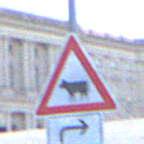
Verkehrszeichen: ViehtriebRechts
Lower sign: RichtungsangabeDurchPfeile5
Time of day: SunriseSunset
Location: Outdoor (Urban)
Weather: Clear
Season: NotSpecified
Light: Natural